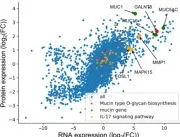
Up-regulated proteins of IMCC are mainly enriched in inflammation and cell cycle signaling pathways, while down-regulated proteins are mainly enriched in the regulation of bile acid synthesis. The different metabolites identified in IMCC cancer tissue and adjacent tissue (F).
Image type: pathology (papanicolaou)